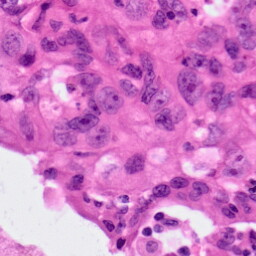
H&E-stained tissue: Lung